Question: I've been looking through the web and here on SO for a tool and/or native way to have my TFS server show me all the diff of the files in a changeset in 1 overview much like Github does. Unfortunately I've been unable to locate any useful information. Can anyone point me in the direction of such a thing or is the only solution to code my own VS-TFS plugin for this purpose?
For those that don't know how it looks on github:

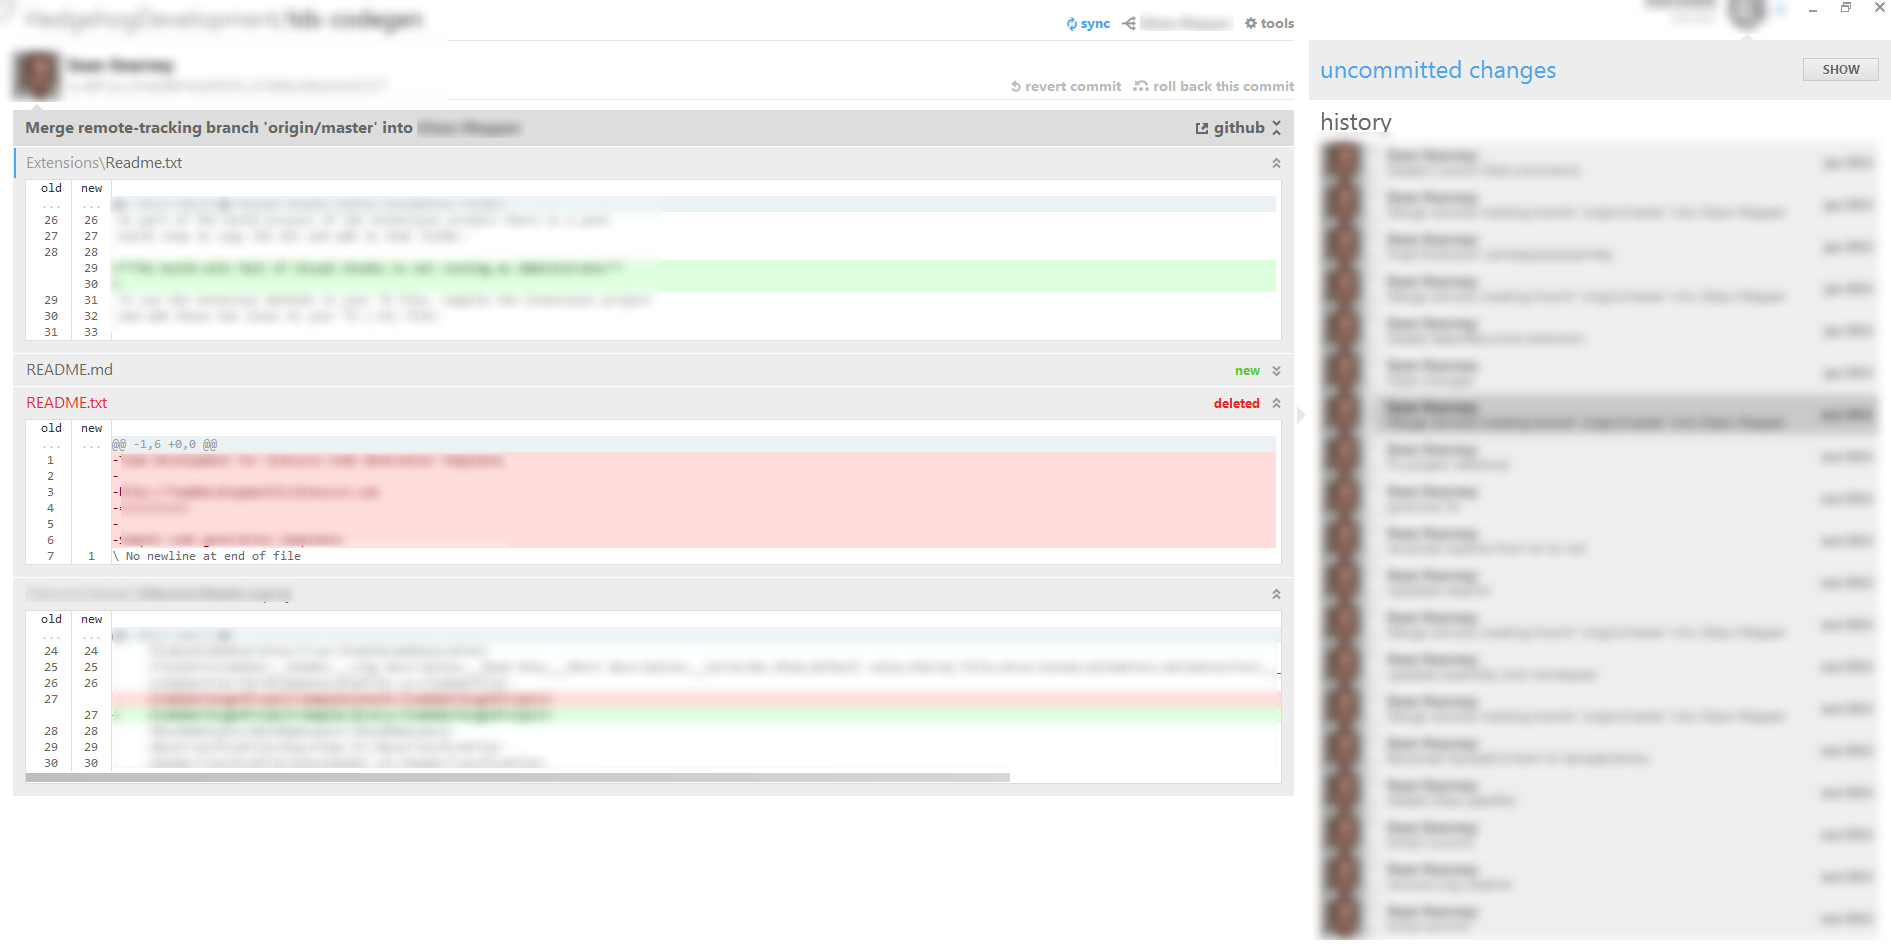
Answer: What version of TFS are you using? The hosted version of TFS recently got this feature. Check out tfs.visualstudio.com and create an account. The changeset view offers similar functionality to what GitHub offers.
tfs.visualstudio.com also recently launched hosted Git repositories so you could store all of your code in one place if you are looking to do that.